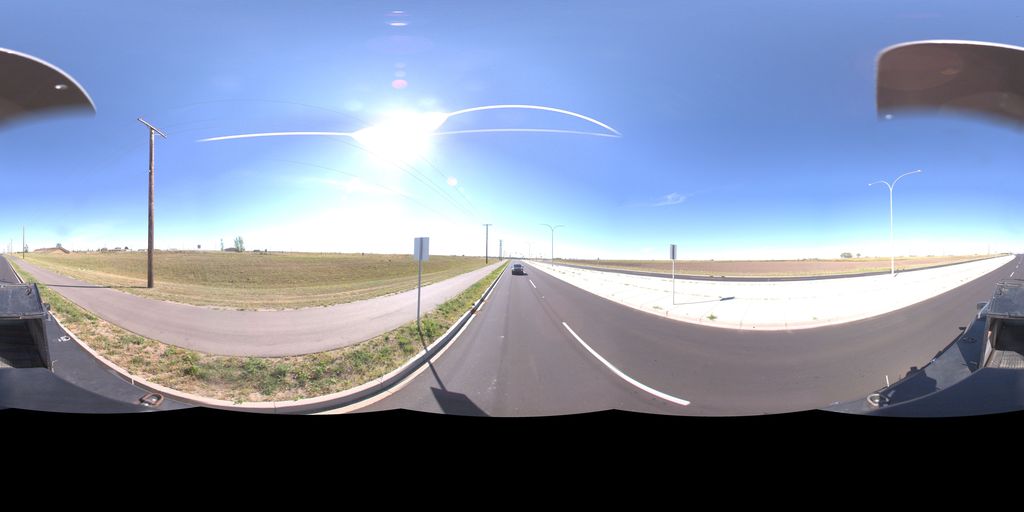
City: saskatoon